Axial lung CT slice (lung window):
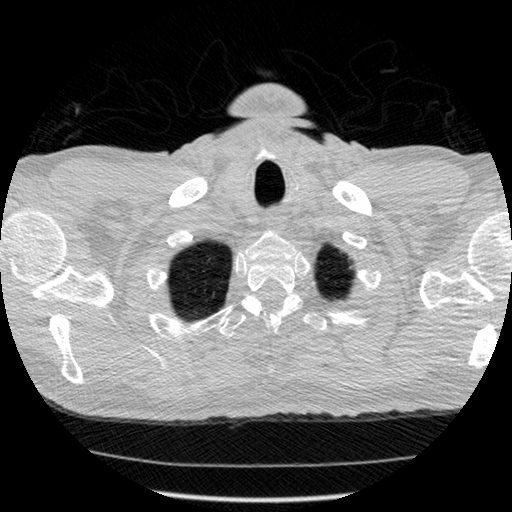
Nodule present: no